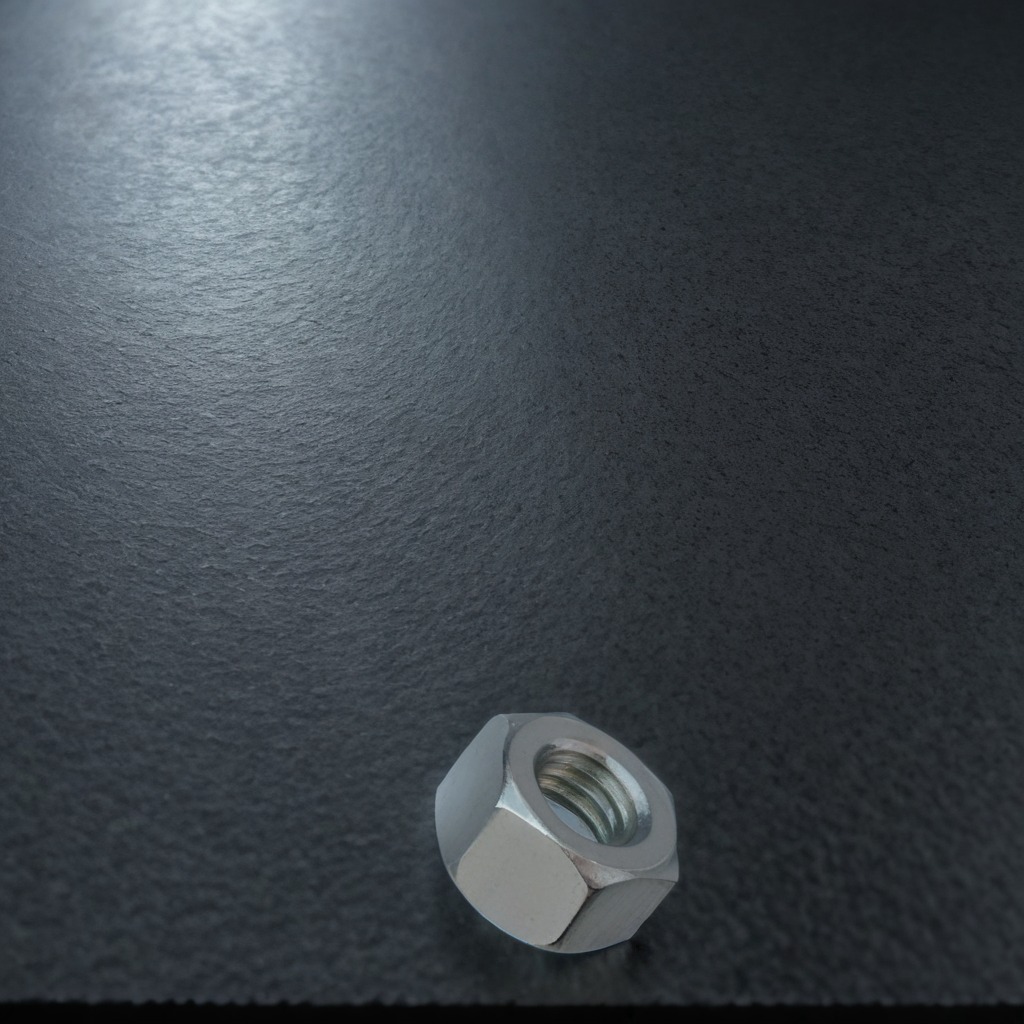
A metal nut is lying on a clean granite table inside a workshop at night dim ambient light soft shadows worn but